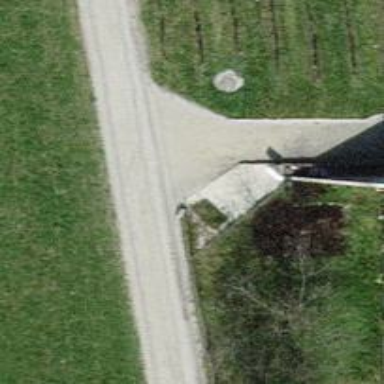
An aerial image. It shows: Track with fine gravel surface. The track type is grade1.